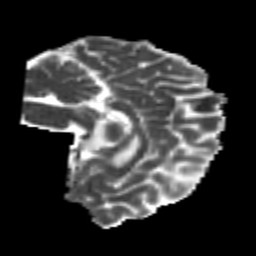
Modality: MD
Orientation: sagittal
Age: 20
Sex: male
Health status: healthy
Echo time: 0.074 s